Question: Count the number of objects in the diagram.
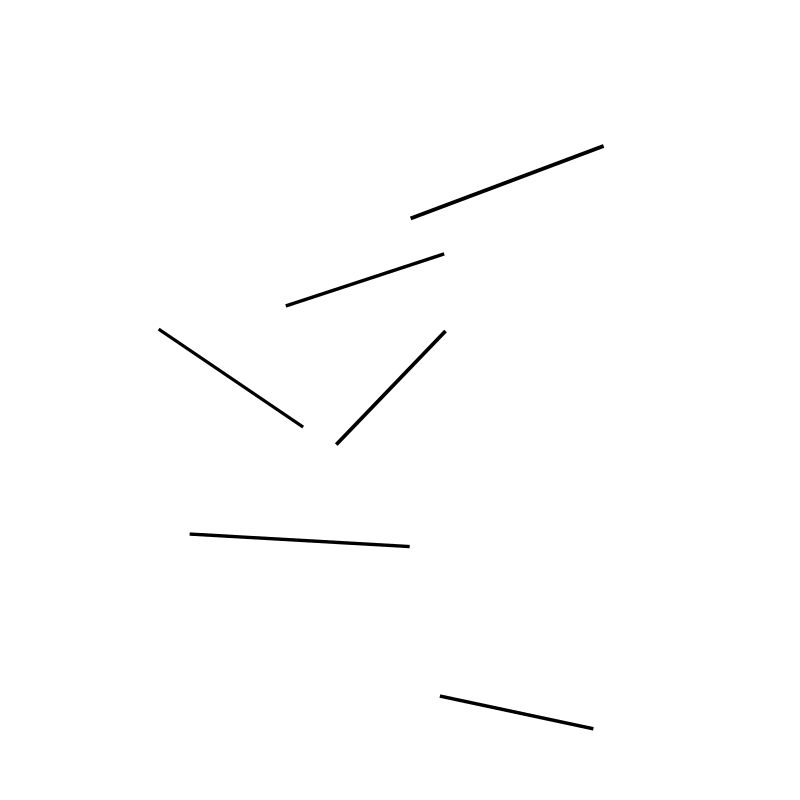
Answer: 6